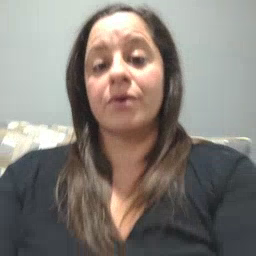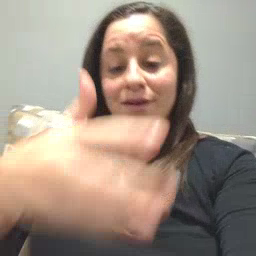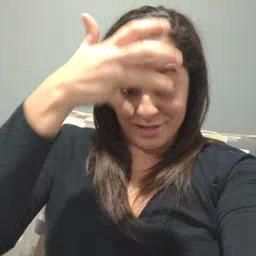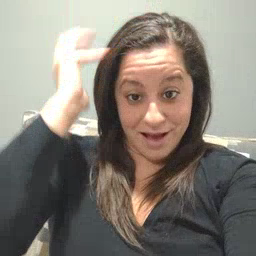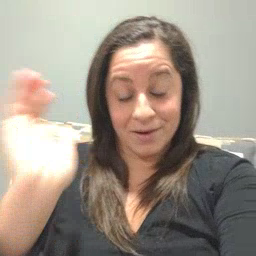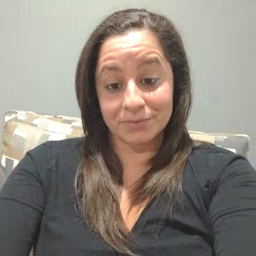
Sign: lion